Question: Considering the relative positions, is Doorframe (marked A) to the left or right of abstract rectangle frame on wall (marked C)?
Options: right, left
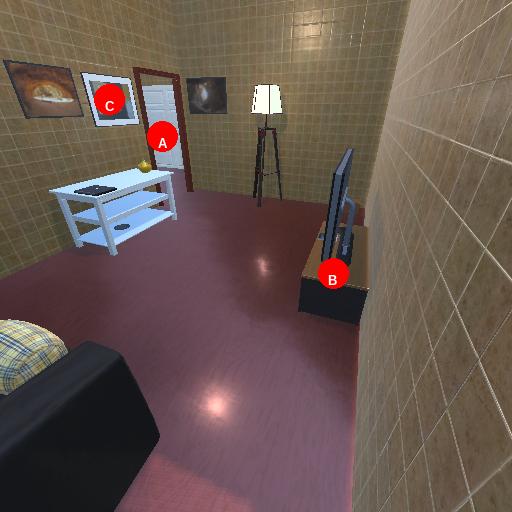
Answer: right